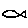
Label: fish